You are looking at raw rotor-rig vibration samples arranged as a grayscale image. What is the most likely rotor condition (normal, misalignment, unbalance, looseness)?
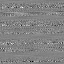
Answer: looseness